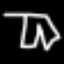
Label: pants